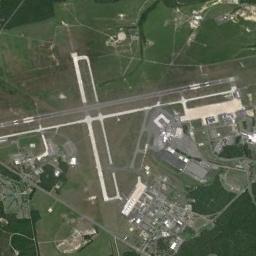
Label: airport